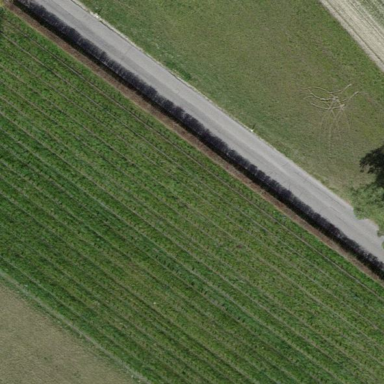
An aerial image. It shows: Beautiful vineyard in the countryside.